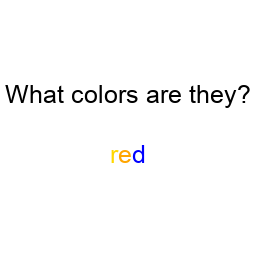
Color: gold, orange, blue
Color name shown: red
Background color: white
Question text color: black